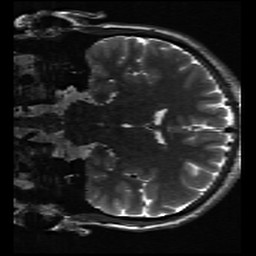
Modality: inplaneT2
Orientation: coronal